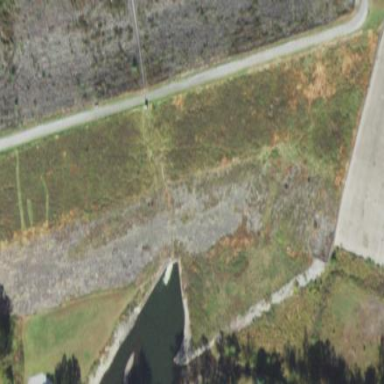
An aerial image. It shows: Dam made of earth.